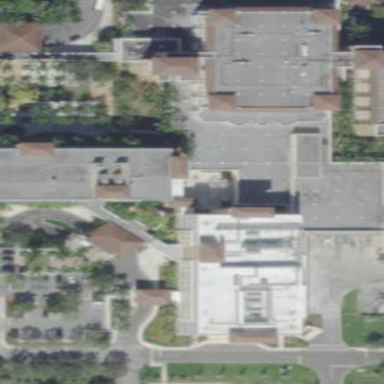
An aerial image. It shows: Hospital building.